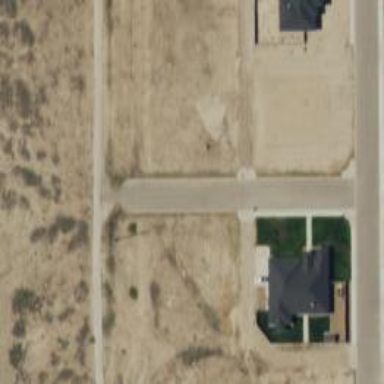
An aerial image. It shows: Alley classified as service road.